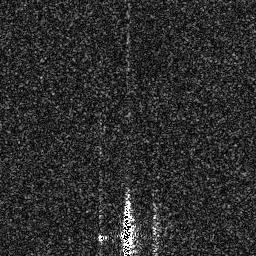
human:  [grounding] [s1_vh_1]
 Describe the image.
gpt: In the satellite image, there is  <ref>1 medium ship </ref> <box>[[44, 75, 53, 99, 0]]</box> located at bottom.